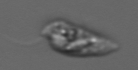
Label: Amoeba